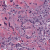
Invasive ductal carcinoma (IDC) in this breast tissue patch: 1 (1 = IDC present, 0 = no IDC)